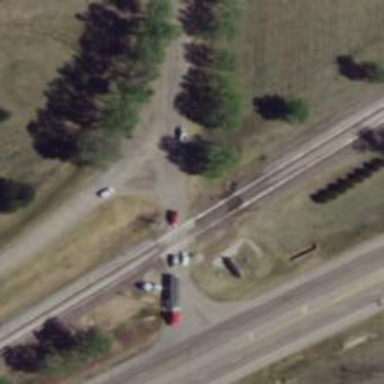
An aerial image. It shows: Railway siding for service.